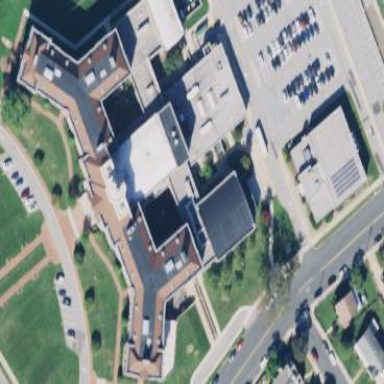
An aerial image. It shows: School building.